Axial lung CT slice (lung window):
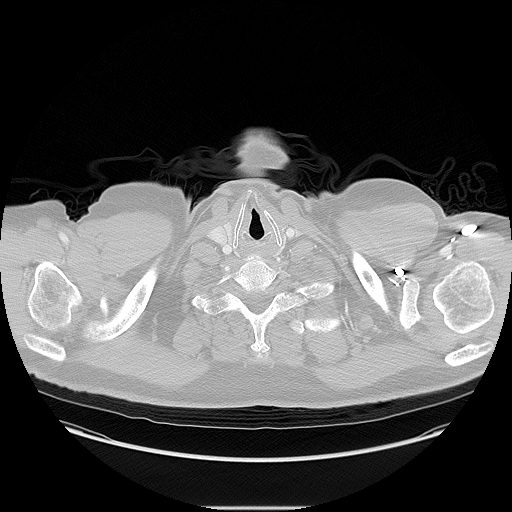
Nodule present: no